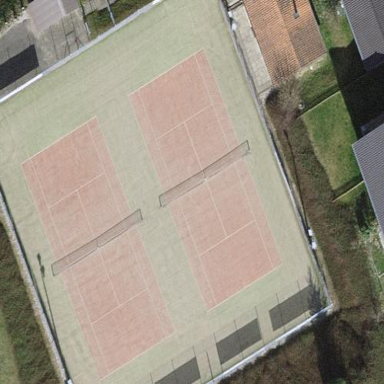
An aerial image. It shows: Tennis court on pitch.